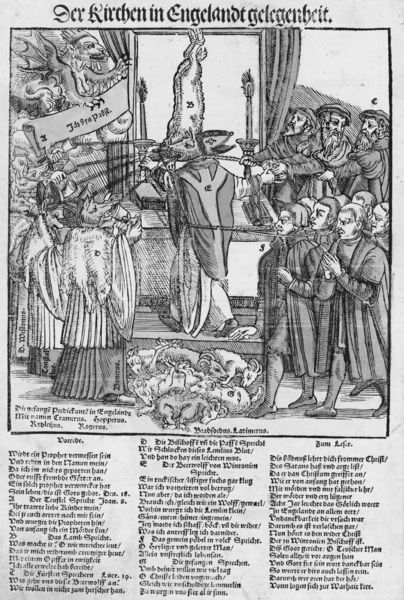
Titel: Der Kirchen in Engelandt gelegenheit.
Standort: Zürich.
Institution: Wickiana
Schlagwörter: feuer, gruppe, kopf, weiß, wolf, menschen, fenster, grau, köpfe, mitte, männer, schwarz, tier, tiere, leute, masse, menge, bärte, kappen, mütze, bibel, rahmen, sockel, tod, bild, gelehrte, vorhang, kirche, gewand, drei, gewänder, blatt, england, renaissance, esel, hasen, deutschland, fell, holzschnitt, schrift, grafik, graphik, spalten, banner, seile, bischof, papst, karikatur, deutsch, stufe, kirchen, schwein, buch, rechteck, seil, druck, druckgraphik, stich, titel, seite, illustration, kritik, schwarzweiß, text, zeitung, bericht, buchstaben, auflauf, volk, beten, altar, buchdruck, talar, pfarrer, felle, kanzel, teufel, wesen, messe, messgewand, priester, luther, geistliche, tiara, schriftrolle, opfer, opferung, zeilen, kupferstich, schafe, fackel, drachen, flugblatt, altdeutsch, drache, pfeile, ritual, beschreibung, ornat, doktoren, kardinäle, ziegen, fratze, verspottung, tierköpfe, spruchband, reformation, wölfe, icon, albe, priestergewand, tieropfer, mäuse, ratten, rattenköpfe, emgland, tuerköpfe, schrfitzug